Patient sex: M
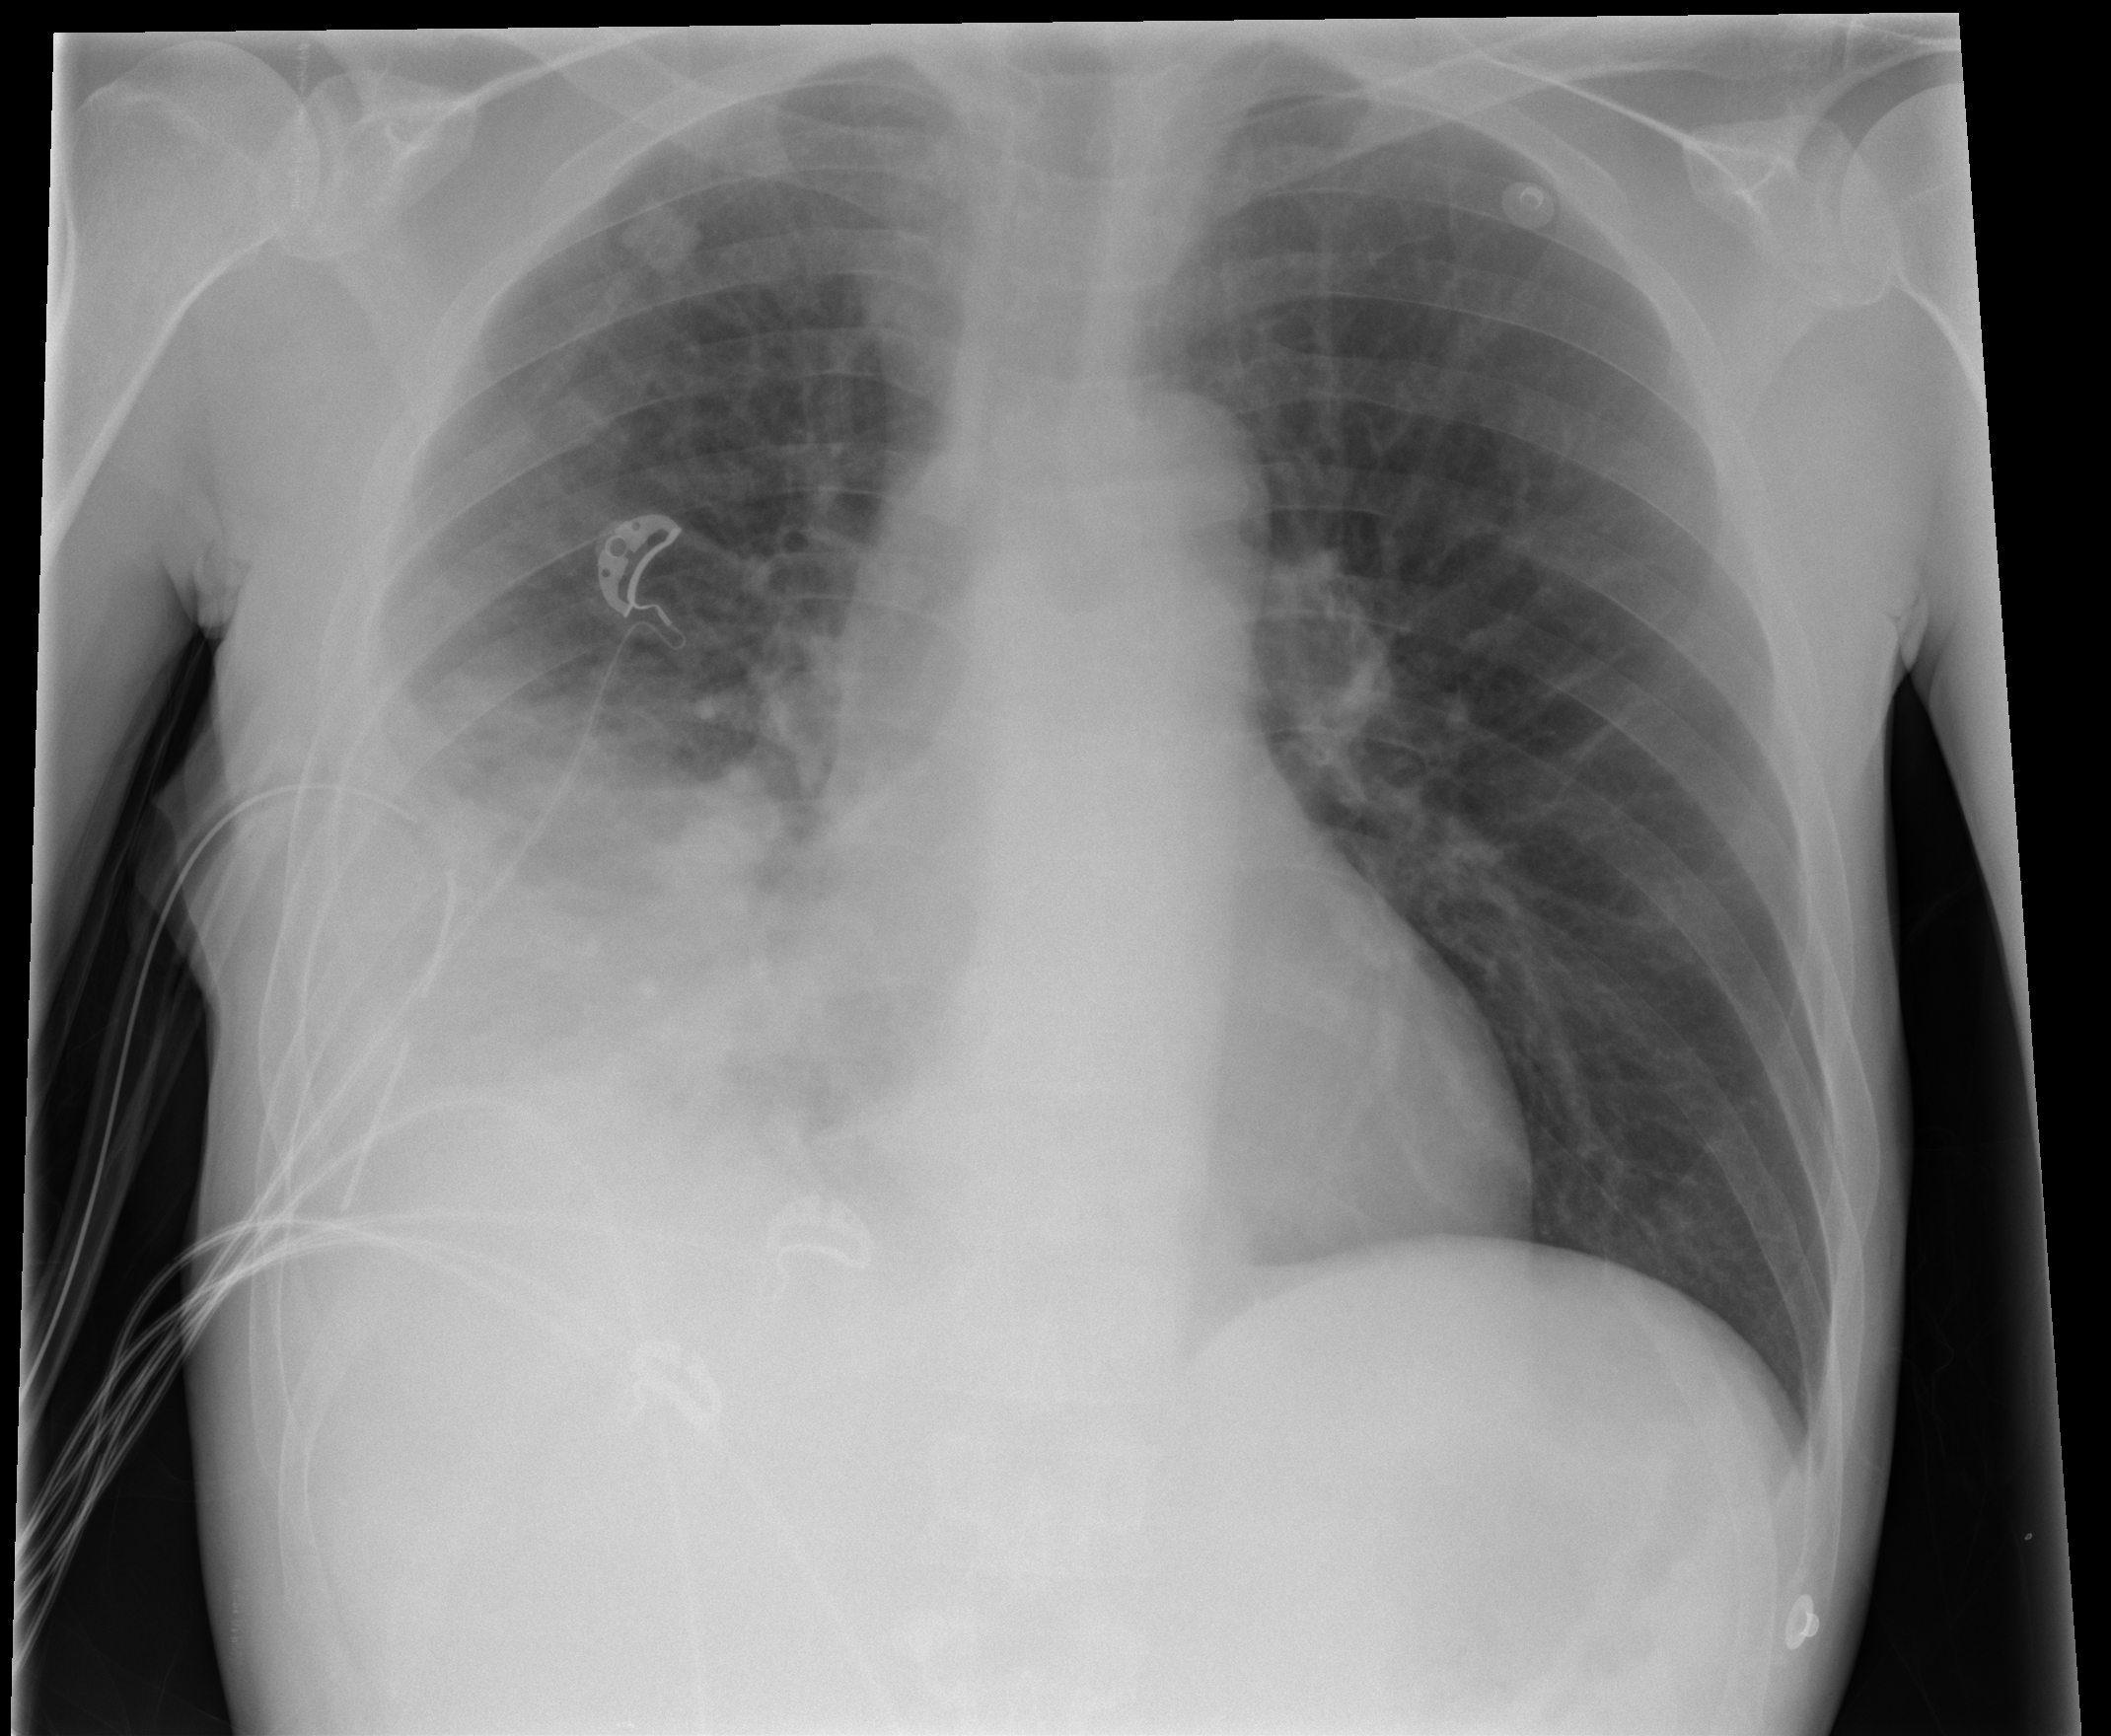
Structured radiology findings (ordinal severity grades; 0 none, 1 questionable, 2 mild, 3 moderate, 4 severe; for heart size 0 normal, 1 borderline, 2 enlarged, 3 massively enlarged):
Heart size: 0
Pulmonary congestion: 0
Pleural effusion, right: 3
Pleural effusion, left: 0
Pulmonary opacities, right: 3
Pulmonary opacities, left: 0
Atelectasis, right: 4
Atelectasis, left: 0